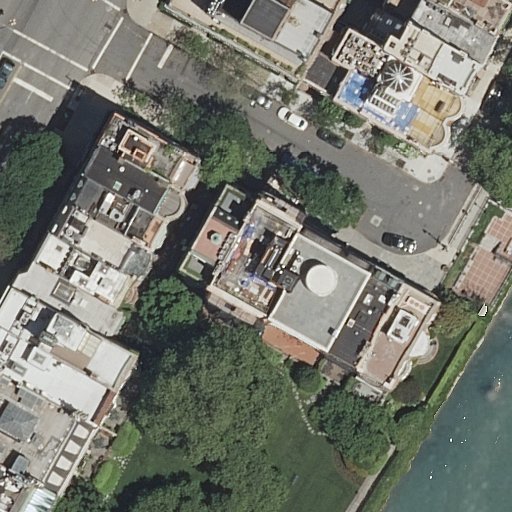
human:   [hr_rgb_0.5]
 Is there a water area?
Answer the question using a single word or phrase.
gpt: no

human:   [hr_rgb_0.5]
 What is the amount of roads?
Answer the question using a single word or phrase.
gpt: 14

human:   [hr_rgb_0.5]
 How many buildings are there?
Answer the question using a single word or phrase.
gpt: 23

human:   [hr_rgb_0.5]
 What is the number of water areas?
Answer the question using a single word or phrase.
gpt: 0

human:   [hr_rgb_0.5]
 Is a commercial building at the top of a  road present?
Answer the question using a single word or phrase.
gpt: no

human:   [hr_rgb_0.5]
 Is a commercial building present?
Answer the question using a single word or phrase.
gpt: no

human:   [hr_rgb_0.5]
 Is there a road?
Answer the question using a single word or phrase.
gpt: yes

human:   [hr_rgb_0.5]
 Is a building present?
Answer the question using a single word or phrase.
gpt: yes

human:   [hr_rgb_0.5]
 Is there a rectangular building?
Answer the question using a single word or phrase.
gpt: yes

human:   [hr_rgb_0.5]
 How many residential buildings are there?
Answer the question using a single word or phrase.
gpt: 23

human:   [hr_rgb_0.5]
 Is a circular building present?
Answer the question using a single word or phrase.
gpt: no

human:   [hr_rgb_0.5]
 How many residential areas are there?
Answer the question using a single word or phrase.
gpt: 0

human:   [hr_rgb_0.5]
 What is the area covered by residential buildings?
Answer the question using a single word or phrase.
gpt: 3613m2

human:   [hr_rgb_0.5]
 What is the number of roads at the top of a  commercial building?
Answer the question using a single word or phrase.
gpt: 0

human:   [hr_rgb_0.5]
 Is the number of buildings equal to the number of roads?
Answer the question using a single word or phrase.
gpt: no

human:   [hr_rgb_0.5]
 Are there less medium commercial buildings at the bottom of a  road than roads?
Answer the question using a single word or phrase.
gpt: yes

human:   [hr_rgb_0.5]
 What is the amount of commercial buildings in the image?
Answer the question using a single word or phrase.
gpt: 0

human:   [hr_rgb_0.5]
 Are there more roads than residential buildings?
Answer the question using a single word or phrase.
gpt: no

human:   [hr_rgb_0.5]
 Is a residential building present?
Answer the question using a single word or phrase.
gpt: yes

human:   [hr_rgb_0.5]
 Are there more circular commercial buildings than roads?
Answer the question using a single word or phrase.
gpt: no

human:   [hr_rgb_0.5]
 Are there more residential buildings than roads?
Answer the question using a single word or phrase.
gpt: yes

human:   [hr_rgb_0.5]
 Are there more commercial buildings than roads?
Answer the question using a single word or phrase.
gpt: no

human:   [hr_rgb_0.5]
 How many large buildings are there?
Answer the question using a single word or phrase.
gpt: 0

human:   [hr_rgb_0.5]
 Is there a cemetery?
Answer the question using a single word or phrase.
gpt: no

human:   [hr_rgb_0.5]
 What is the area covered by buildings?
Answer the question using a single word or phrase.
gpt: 3613m2

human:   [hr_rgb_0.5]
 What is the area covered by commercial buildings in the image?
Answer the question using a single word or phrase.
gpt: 0m2

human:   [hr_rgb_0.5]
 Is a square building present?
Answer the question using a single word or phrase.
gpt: no

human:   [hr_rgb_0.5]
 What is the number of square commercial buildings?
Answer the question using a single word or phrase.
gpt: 0

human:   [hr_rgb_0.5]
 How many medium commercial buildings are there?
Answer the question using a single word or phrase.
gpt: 0

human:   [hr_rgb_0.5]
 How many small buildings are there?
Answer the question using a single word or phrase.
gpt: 2

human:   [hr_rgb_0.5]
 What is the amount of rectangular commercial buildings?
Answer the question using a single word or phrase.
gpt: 0

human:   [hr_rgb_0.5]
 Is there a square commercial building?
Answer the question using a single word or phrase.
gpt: no

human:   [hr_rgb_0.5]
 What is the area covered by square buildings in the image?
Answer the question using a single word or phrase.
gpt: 0m2

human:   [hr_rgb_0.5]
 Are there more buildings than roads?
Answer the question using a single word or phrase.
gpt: yes

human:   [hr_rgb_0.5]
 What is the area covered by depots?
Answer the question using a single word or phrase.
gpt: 0m2

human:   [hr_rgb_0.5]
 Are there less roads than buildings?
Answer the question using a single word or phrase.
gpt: yes

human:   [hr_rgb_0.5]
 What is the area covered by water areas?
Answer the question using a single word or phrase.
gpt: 0m2

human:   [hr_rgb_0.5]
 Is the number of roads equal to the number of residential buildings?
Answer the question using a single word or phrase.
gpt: no

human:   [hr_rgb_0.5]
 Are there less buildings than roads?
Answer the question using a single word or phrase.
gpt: no

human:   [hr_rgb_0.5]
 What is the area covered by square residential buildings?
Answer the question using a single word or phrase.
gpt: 0m2

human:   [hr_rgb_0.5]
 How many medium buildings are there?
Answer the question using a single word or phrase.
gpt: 21

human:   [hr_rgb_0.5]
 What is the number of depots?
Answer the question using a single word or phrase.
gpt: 0

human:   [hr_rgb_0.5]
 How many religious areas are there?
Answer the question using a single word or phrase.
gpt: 0

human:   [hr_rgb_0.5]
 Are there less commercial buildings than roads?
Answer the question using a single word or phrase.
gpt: yes

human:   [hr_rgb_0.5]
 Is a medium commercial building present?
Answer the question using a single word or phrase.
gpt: no

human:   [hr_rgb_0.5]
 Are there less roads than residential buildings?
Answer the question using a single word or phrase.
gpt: yes

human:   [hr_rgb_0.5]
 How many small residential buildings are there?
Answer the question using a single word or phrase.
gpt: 2

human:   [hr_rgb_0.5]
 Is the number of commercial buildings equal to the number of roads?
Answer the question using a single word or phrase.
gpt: no

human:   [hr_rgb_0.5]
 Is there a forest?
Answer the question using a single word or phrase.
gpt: no

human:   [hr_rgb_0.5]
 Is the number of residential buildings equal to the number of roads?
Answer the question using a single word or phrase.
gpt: no

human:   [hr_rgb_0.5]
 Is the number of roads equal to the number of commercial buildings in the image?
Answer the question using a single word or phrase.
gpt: no

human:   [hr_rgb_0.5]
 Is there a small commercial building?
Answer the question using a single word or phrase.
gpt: no

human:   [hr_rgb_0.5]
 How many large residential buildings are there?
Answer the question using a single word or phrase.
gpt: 0

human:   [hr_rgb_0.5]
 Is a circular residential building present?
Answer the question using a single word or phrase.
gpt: no

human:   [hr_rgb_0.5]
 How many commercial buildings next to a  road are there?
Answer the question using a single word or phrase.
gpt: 0

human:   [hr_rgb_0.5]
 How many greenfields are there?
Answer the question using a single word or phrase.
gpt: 0

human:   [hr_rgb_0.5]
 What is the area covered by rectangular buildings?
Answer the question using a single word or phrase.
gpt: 3077m2

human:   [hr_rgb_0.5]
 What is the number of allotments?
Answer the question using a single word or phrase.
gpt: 0

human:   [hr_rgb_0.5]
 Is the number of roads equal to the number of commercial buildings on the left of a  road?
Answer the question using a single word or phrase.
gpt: no

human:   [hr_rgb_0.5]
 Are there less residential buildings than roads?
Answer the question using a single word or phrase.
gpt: no

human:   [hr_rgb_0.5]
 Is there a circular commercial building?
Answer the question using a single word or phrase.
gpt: no

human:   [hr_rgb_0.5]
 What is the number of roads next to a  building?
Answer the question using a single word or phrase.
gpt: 14

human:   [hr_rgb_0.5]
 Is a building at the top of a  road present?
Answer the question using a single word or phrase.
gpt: yes

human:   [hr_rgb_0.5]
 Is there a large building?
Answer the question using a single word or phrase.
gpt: no